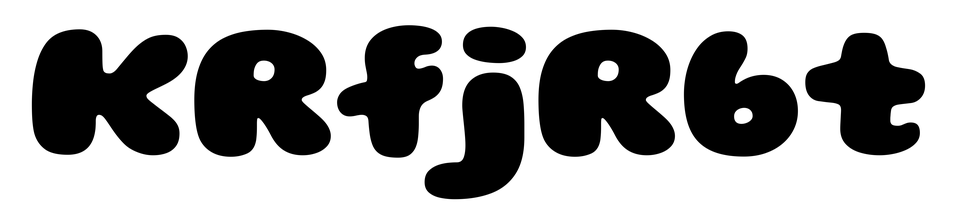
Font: Gluten_Black